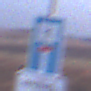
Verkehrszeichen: SackgasseFussgaengerDurchlaessig
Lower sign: HinweisGeaenderteVorfahrtVerkehrsfuehrungVerkehrsregelung3
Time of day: SunriseSunset
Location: Outdoor (Nature)
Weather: Clear
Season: NotSpecified
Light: Natural